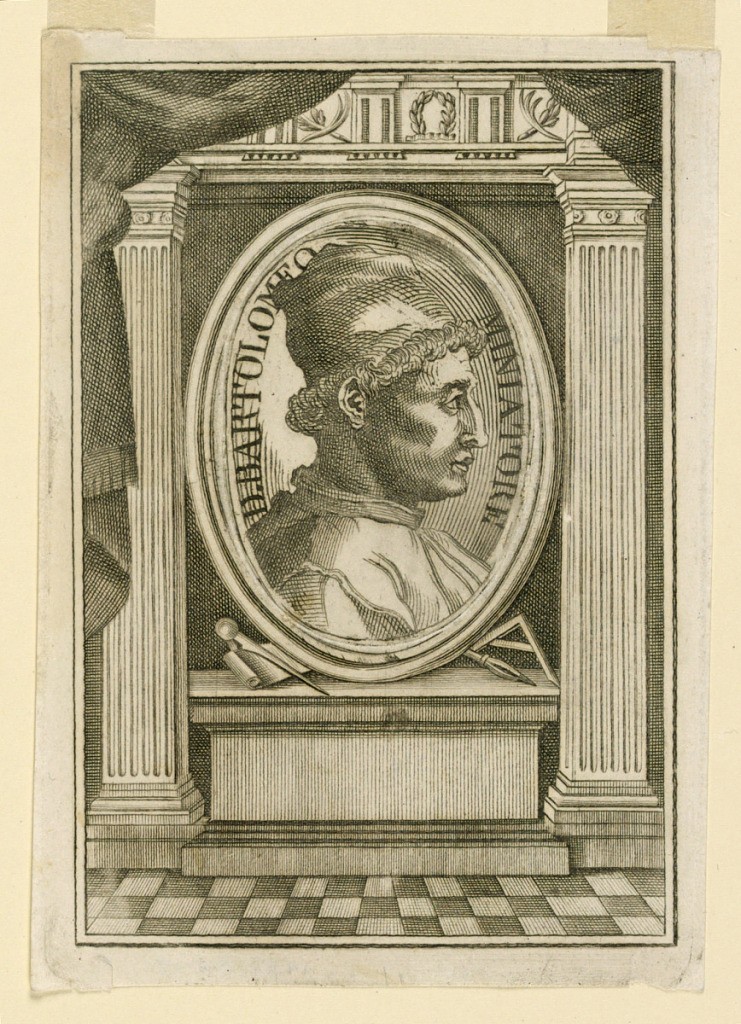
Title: Portrait of Bartolomeo di Miniato (d. 1548)
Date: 1730-1750
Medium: Engraving on paper
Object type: Print
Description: Bust-length portrait in side view facing right, of a young man wearing a high cap. The oval portrait with the simple frame is standing on a base between two columns. From upper left hangs a curtain.